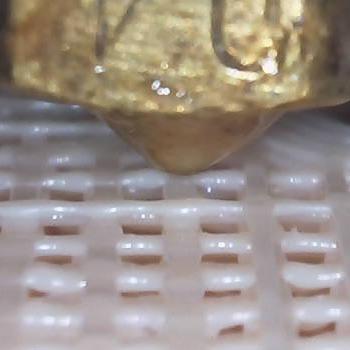
Flow rate: 56%